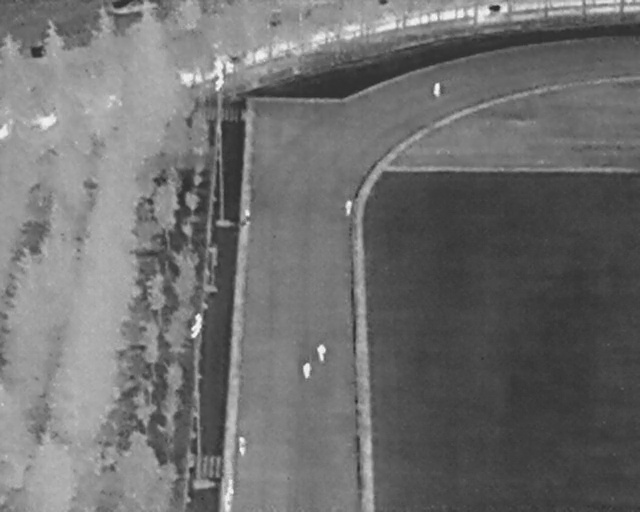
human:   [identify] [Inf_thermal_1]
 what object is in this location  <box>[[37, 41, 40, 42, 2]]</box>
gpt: <ref>1 small person at the center</ref>

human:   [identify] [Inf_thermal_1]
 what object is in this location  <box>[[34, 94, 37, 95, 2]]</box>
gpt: <ref>1 small person at the bottom</ref>